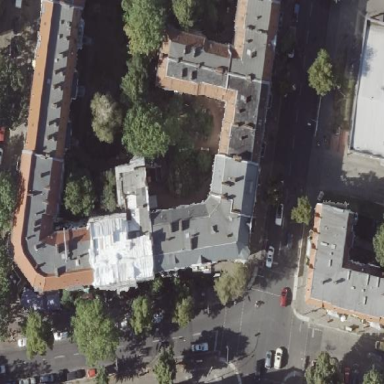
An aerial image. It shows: Building consisting of apartments with double saltbox roof shape.